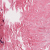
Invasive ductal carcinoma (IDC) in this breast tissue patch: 0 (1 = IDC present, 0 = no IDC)